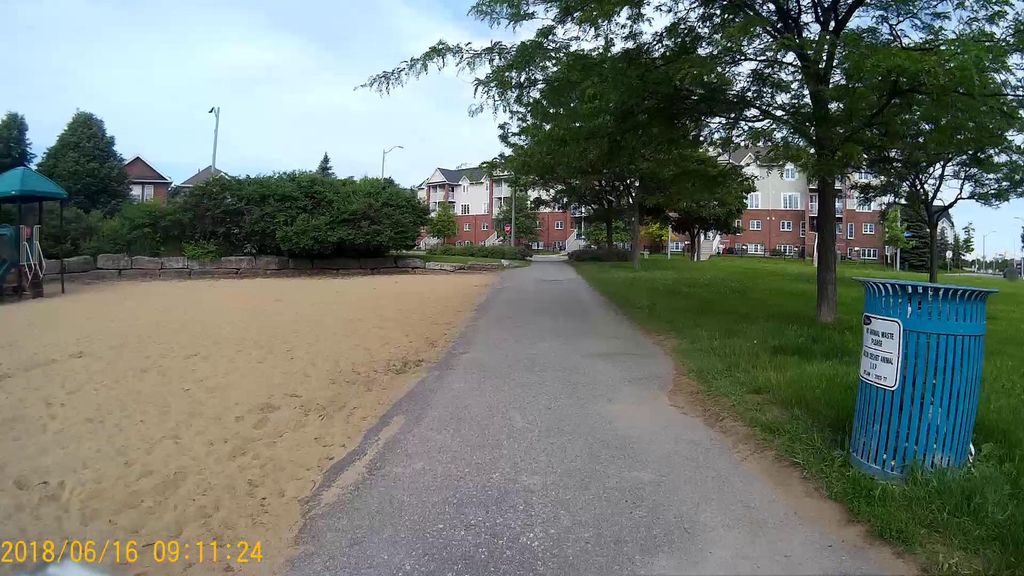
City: ottawa-gatineau